【题型】解答题　【知识点】解析几何　【难度】hard
已知点 $A(2,3)$ 和 $P(4,0)$ 为椭圆 $C: \frac{x^2}{a^2} + \frac{y^2}{b^2} = 1\ (a > b > 0)$ 上两点。

(1) 求 $C$ 的离心率；

(2) 若过点 $A$ 的直线 $l$ 交 $C$ 于另一点 $B$，且 $\triangle ABP$ 的面积为 $12$，求直线 $l$ 的方程；

(3) 设过点 $D(0,\sqrt{3})$ 的动直线与椭圆 $C$ 有两个交点 $M$、$N$，试判断在 $y$ 轴上是否存在点 $T$ 使得向量 $\overrightarrow{TM}$、$\overrightarrow{TN}$ 所成角恒为 $\left[\frac{\pi}{2}, \pi\right]$ 恒成立，若存在，求出点 $T$ 纵坐标的取值范围；若不存在，说明理由。
【解答】
\textbf{【答案】} (1) $\frac{1}{2}$
(2) $x - 2y + 4 = 0$ 或 $3x - 2y = 0$
(3) 存在，$-\sqrt{3} \le t \le 2\sqrt{3}$

\textbf{【解析】} (1) 由题意
\[
\begin{cases}
a = 4 \\
\frac{4^2}{a^2} + \frac{9}{b^2} = 1
\end{cases}
\implies
\begin{cases}
b^2 = 12 \\
a^2 = 16
\end{cases}
\]
所以
\[
e = \sqrt{1 - \frac{b^2}{a^2}} = \sqrt{1 - \frac{12}{16}} = \frac{1}{2}.
\]

---

(2)

当 $l$ 的斜率不存在时，$l: x = 2$，$B(2,-3)$，$|AB| = 6$，$P$ 到 $AB$ 距离 $d = 2$，
此时
\[
S_{\triangle ABP} = \frac{1}{2} \times 2 \times 6 = 6 \neq 12
\]
不满足条件。

当直线 $l$ 斜率存在时，设 $l: y = k(x - 2) + 3$，设 $A(x_1,y_1)$，$B(x_2,y_2)$。

联立
\[
\begin{cases}
y = k(x - 2) + 3 \\
\frac{x^2}{16} + \frac{y^2}{12} = 1
\end{cases}
\]
消去 $y$ 可得 $(4k^2 + 3)x^2 - (16k^2 - 24k)x + 16k^2 - 48k - 12 = 0$。

当 $\Delta = (16k^2 - 24k)^2 - 4(4k^2 + 3)(16k^2 - 48k - 12) > 0$ 时，
\[
x_1 + x_2 = \frac{16k^2 - 24k}{4k^2 + 3},
\]
又 $x_1 = 2$，所以
\[
x_2 = \frac{16k^2 - 24k}{4k^2 + 3} - 2.
\]
\[
|AB| = \sqrt{1 + k^2}|x_1 - x_2| = \sqrt{1 + k^2} \cdot \frac{|2 + 24k|}{3 + 4k^2}.
\]
又 $P$ 点到直线 $l$ 的距离
\[
d = \frac{|2k + 3|}{\sqrt{1 + k^2}},
\]
所以
\[
S_{\triangle ABP} = \frac{1}{2}|AB|d = \frac{1}{2}|2k + 3| \cdot \frac{|2 + 24k|}{3 + 4k^2} = 6 \cdot \frac{|2k + 3|(1 + 2k)}{3 + 4k^2} = 12.
\]
整理可得 $4k^2 - 8k + 3 = 0$ 或 $12k^2 + 8k + 9 = 0$（无解），即 $(2k - 3)(2k - 1) = 0$，解得 $k = \frac{1}{2}$ 或 $\frac{3}{2}$。此时代入检验，均满足 $\Delta > 0$。

所以 $l: y = \frac{1}{2}(x - 2) + 3$ 或 $y = \frac{3}{2}(x - 2) + 3$，即 $x - 2y + 4 = 0$ 或 $3x - 2y = 0$。

---

(3)

椭圆方程为：$\frac{x^2}{16} + \frac{y^2}{12} = 1$。若过 $D(0,\sqrt{3})$ 的动直线的斜率存在，
则可设该直线方程为：$y = kx + \sqrt{3}$，设 $M(x_1,y_1)$，$N(x_2,y_2)$，$T(0,t)$。

联立椭圆方程可得 $(3 + 4k^2)x^2 + 8\sqrt{3}kx - 36 = 0$，
故
\[
\Delta = 192k^2 + 144(3 + 4k^2) > 0,
\]
\[
x_1 + x_2 = -\frac{8\sqrt{3}k}{3 + 4k^2}, \quad x_1x_2 = \frac{-36}{3 + 4k^2}.
\]
而
\[
\overrightarrow{TM} = (x_1,y_1 - t), \quad \overrightarrow{TN} = (x_2,y_2 - t),
\]
故
\[
\overrightarrow{TM} \cdot \overrightarrow{TN} = x_1x_2 + (y_1 - t)(y_2 - t) = x_1x_2 + (kx_1 + \sqrt{3} - t)(kx_2 + \sqrt{3} - t)
\]
\[
= (1 + k^2)x_1x_2 + k(\sqrt{3} - t)(x_1 + x_2) + (\sqrt{3} - t)^2
\]
\[
= (1 + k^2)\left(-\frac{36}{3 + 4k^2}\right) + k(\sqrt{3} - t)\left(-\frac{8\sqrt{3}k}{3 + 4k^2}\right) + (\sqrt{3} - t)^2
\]
\[
= \frac{-27 - 6\sqrt{3}t + 3t^2 - 48k^2 + 4k^2t^2}{3 + 4k^2} = \frac{(-48 + 4t^2)k^2 - 27 - 6\sqrt{3}t + 3t^2}{3 + 4k^2}.
\]
因为 $\overrightarrow{TM} \cdot \overrightarrow{TN} \le 0$ 恒成立，故
\[
\begin{cases}
-48 + 4t^2 \le 0 \\
3t^2 - 6\sqrt{3}t - 27 \le 0
\end{cases}
\implies -\sqrt{3} \le t \le 2\sqrt{3}.
\]
若过点 $D(0,\sqrt{3})$ 的动直线的斜率不存在，则 $M(0,-2\sqrt{3})$，$N(0,2\sqrt{3})$，此时需 $-2\sqrt{3} \le t \le 2\sqrt{3}$。综上，可得 $-\sqrt{3} \le t \le 2\sqrt{3}$。

故 $T$ 点纵坐标的取值范围为 $-\sqrt{3} \le t \le 2\sqrt{3}$。

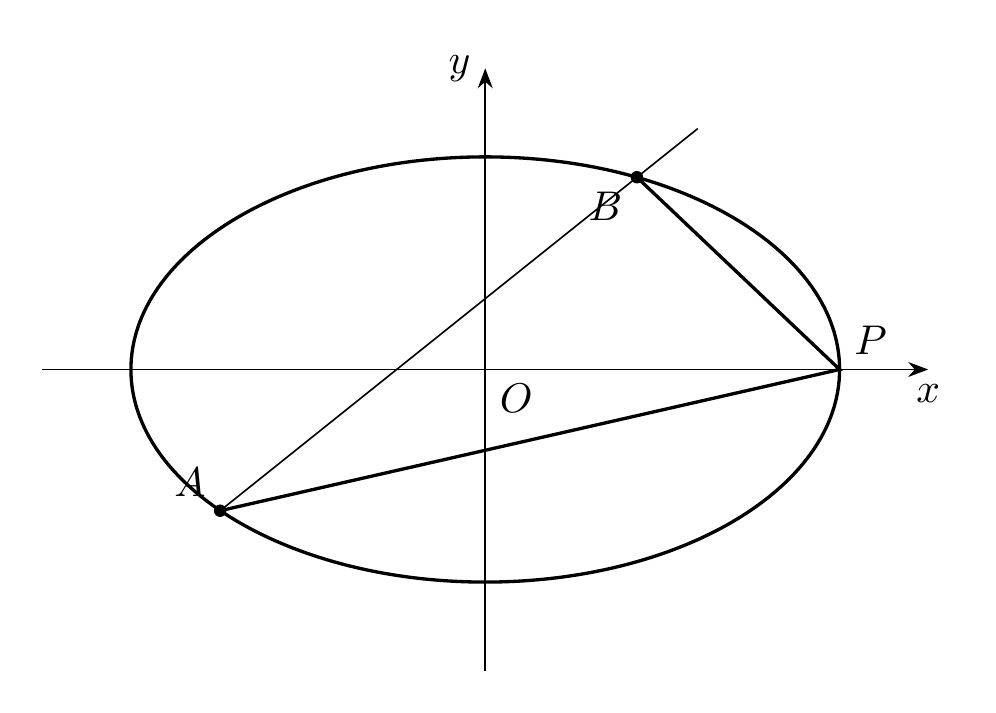
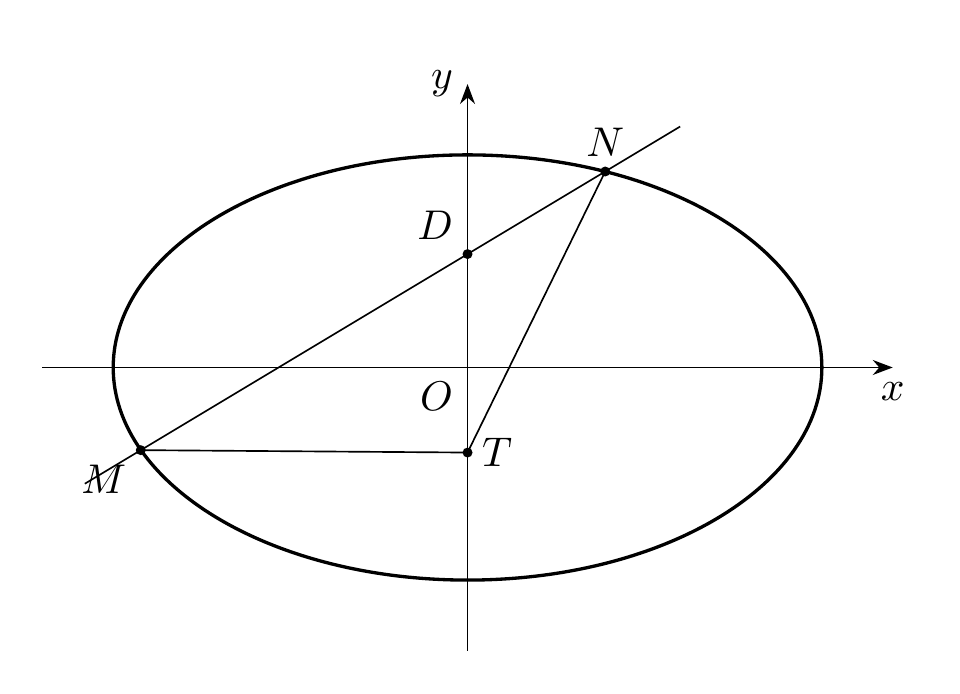